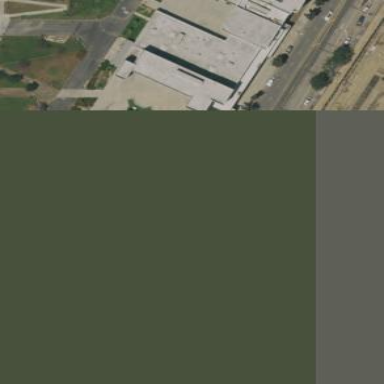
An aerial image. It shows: School building.